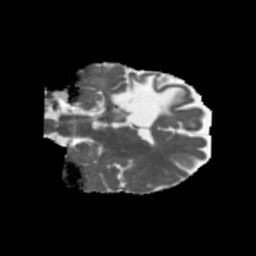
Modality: MD
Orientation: coronal
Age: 46
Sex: female
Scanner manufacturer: siemens
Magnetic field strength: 3 T
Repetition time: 5.47 s
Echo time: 0.0854 s